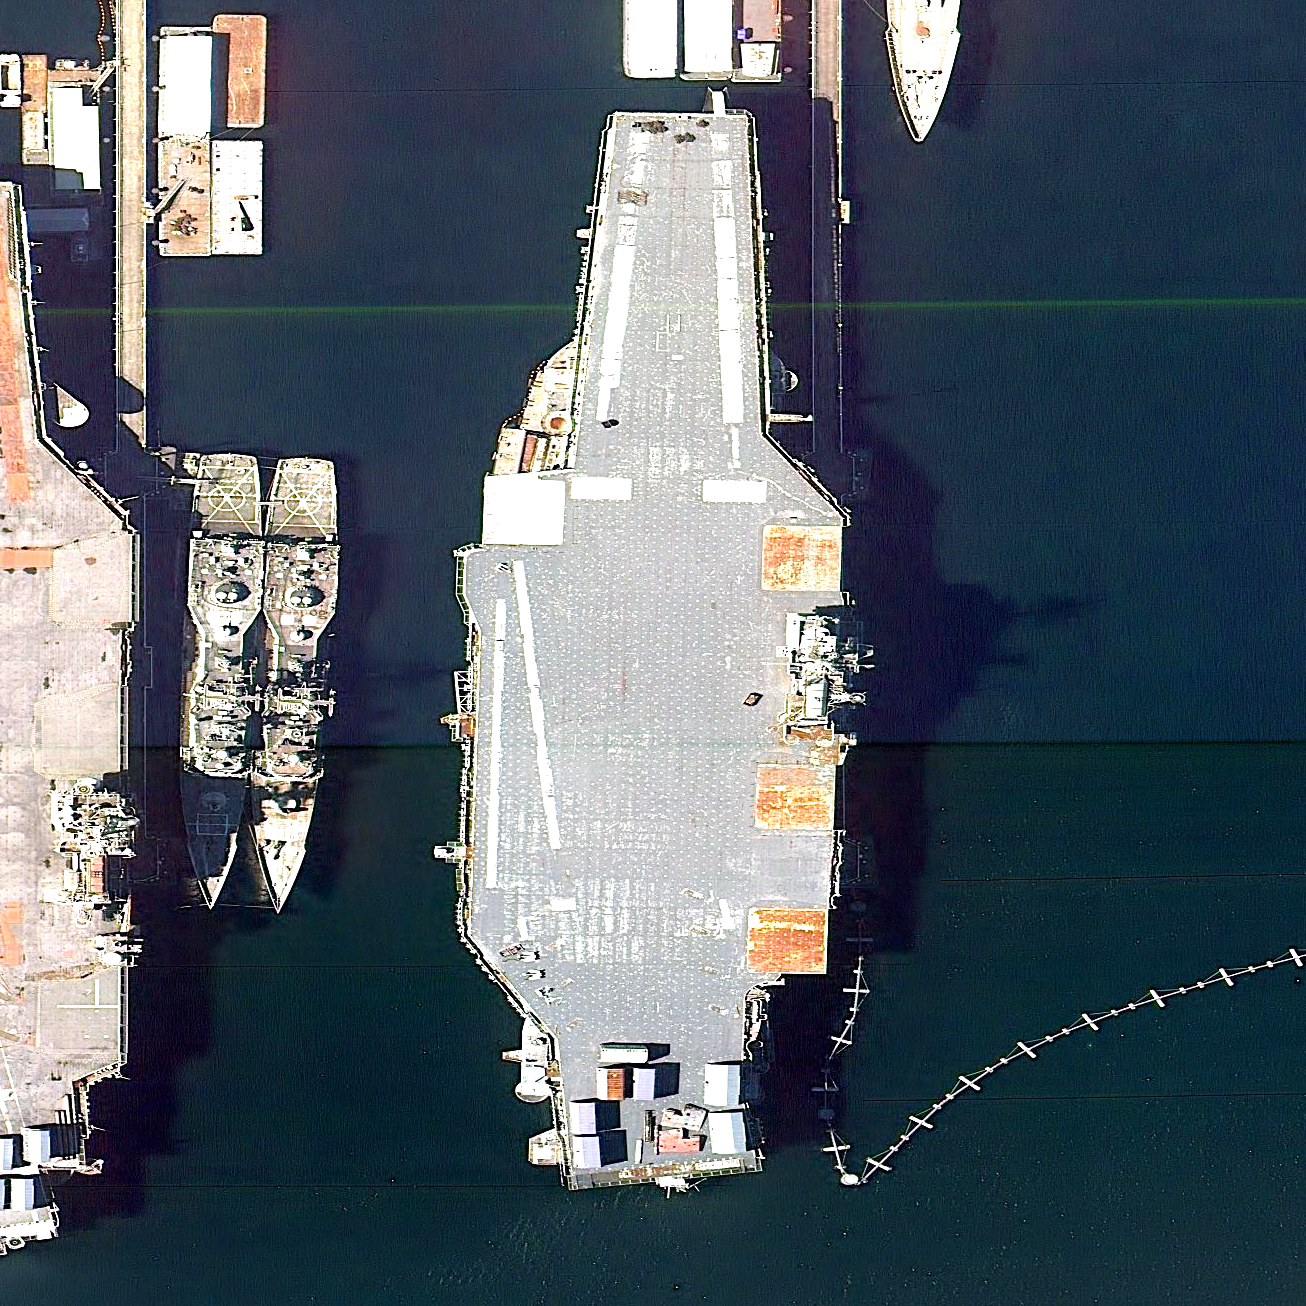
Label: aircraft_carrier